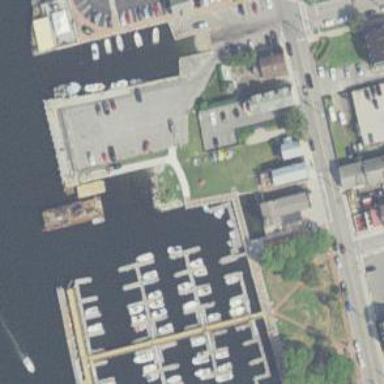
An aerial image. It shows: Man-made pier.